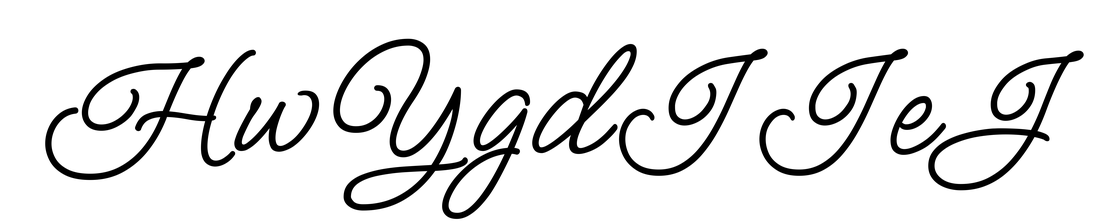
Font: MeowScript-Regular